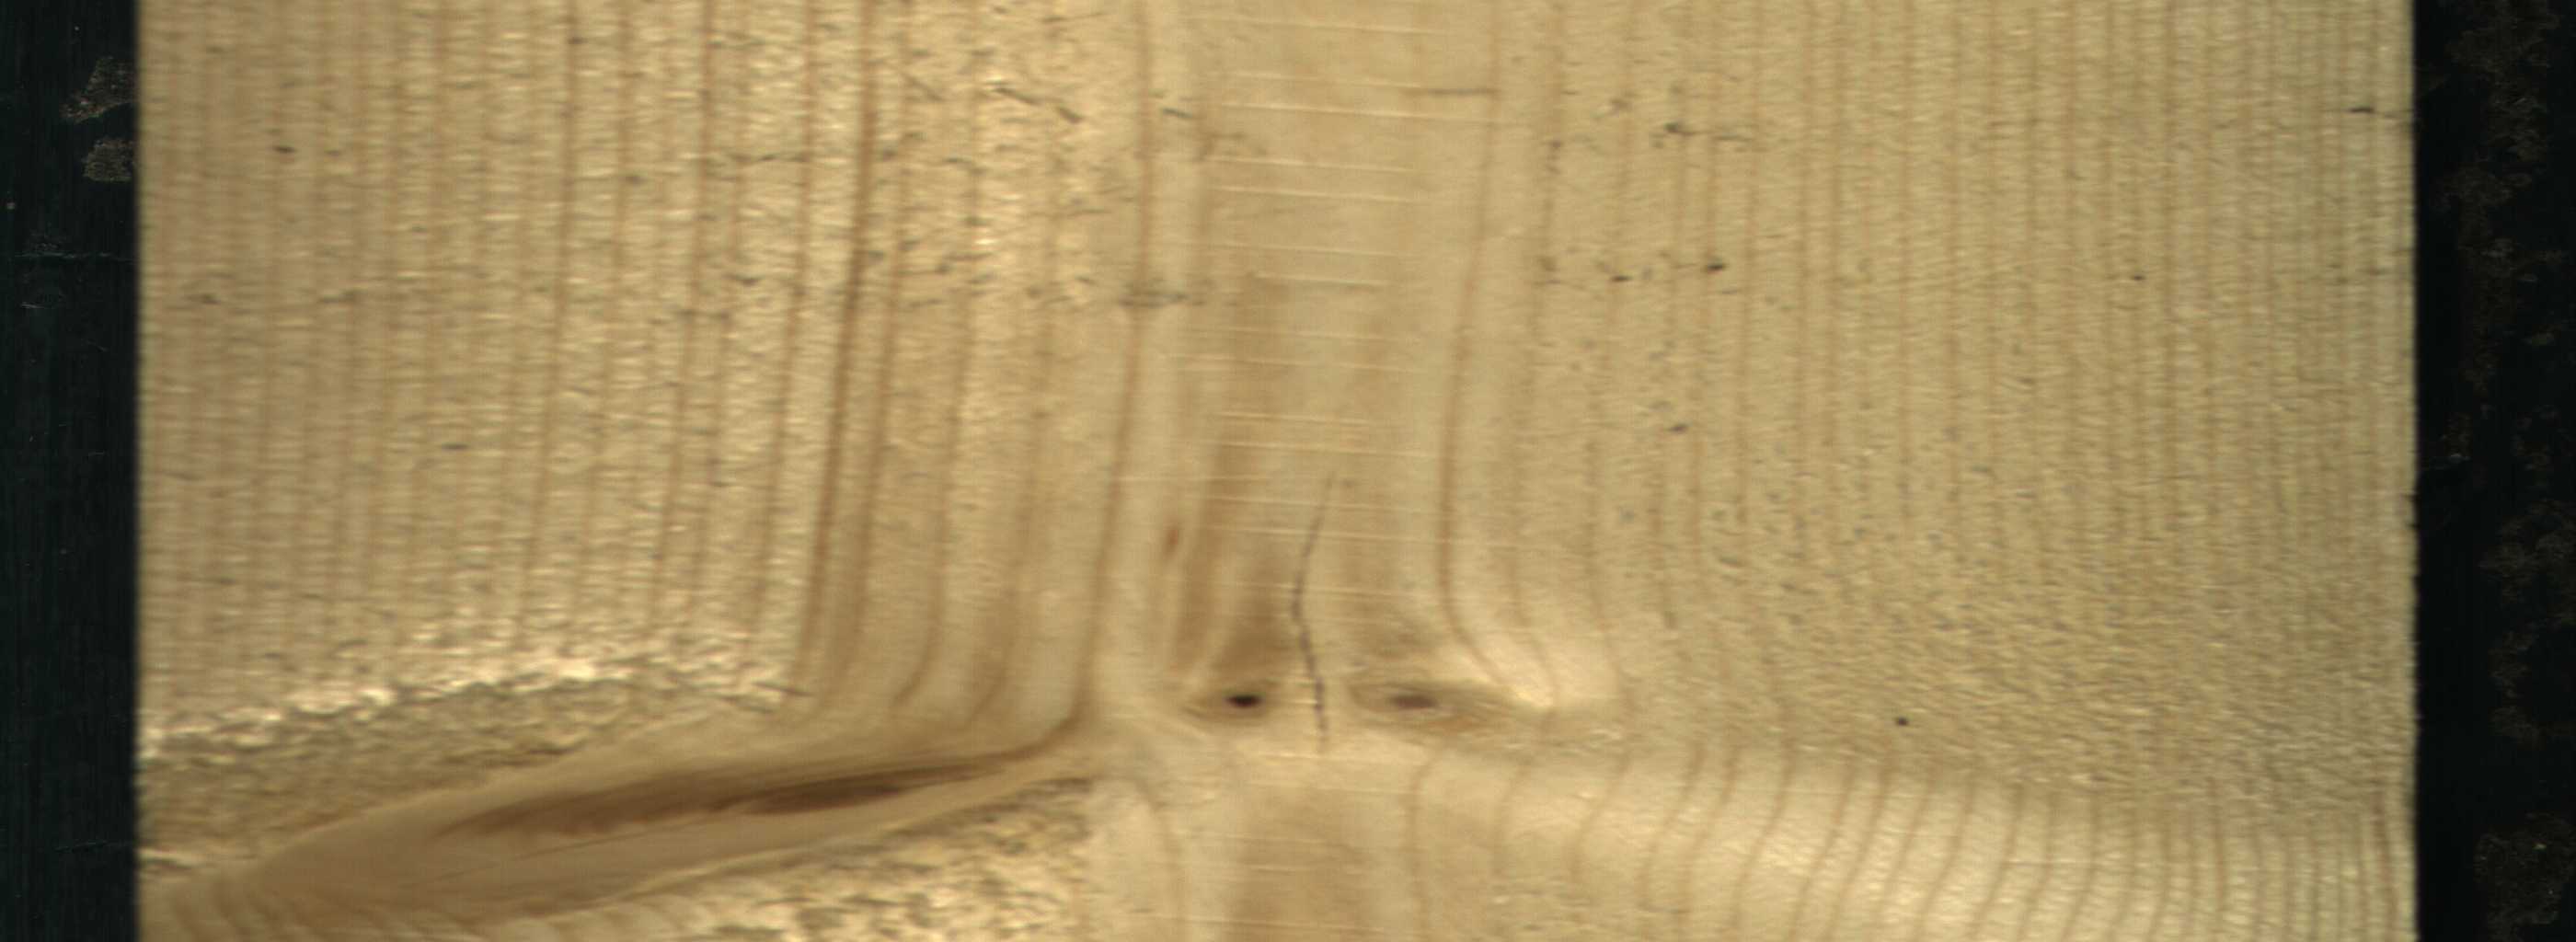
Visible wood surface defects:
Crack
Live_Knot
Live_Knot
Live_Knot